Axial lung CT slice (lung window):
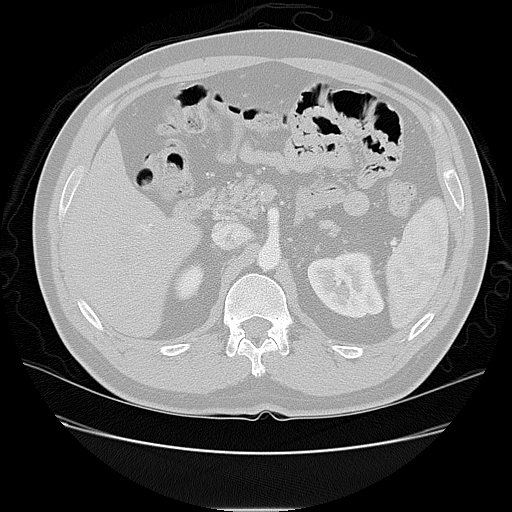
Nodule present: no